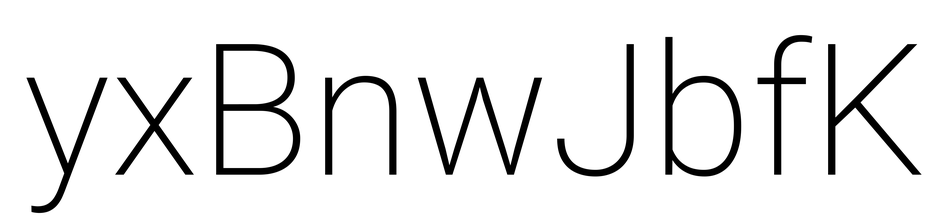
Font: Roboto_ExtraLight